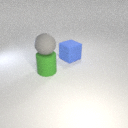
large green rubber cylinder below large gray rubber sphere